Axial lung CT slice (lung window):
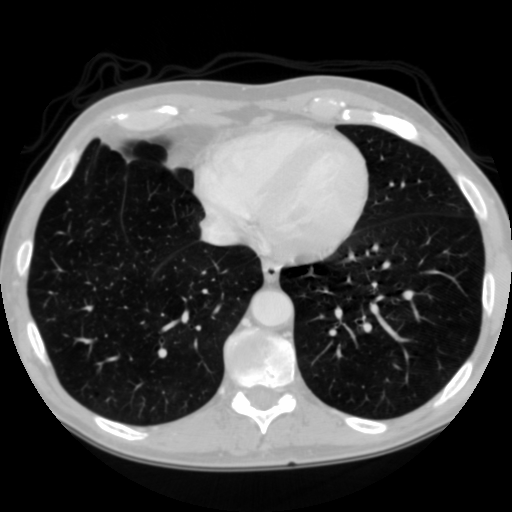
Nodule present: no